Question: I wish to plot a some data in a bar graph using matplotlib. The x-values of the plot should be datetime.datetime objects so that matplotlib can use them. If I generate the time values with the following method it works:
'''
import matplotlib.pyplot as plt
import datetime
x = [datetime.datetime(2010, 12, 1, 10, 0),
datetime.datetime(2011, 1, 4, 9, 0),
datetime.datetime(2011, 5, 5, 9, 0)]
y = [4, 9, 2]
ax = plt.subplot(111)
ax.bar(x, y, width=10)
ax.xaxis_date()
plt.show()
'''
Yielding this plot:

However if I use the following method it does not work:
'''
import matplotlib.pyplot as plt
import datetime
dates = ["2020-05-11 18:25:37","2020-05-11 18:25:40","2020-05-11 18:25:43",
"2020-05-11 18:25:46","2020-05-11 18:25:49"]
X = []
for date in dates:
X.append(datetime.datetime.strptime(date, '%Y-%m-%d %H:%M:%S'))
Y = [1, 3, 4, 6, 4]
ax = plt.subplot(111)
ax.bar(X, Y, width=10)
ax.xaxis_date()
plt.show()
'''
Yielding this abomination:
<URL>
I am obviously missing something here but it appears to me that the results should be the same for:
'''
datetime.datetime(2010, 12 ,1 ,10, 0)
datetime.datetime.strptime('2010-12-01 10:00:00','%Y-%m-%d %H:%M:%S')
'''
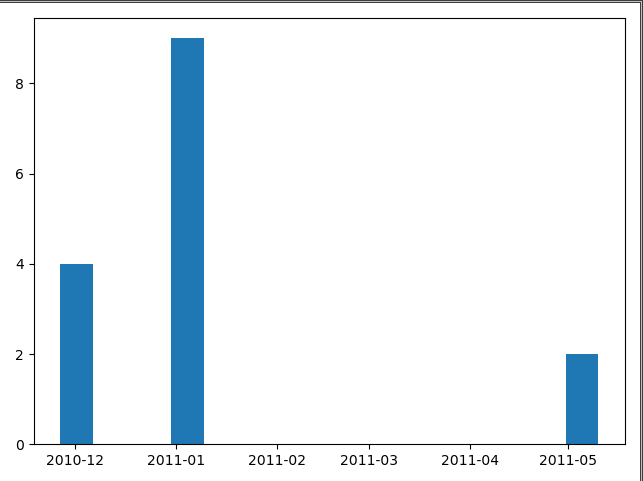
Answer: The problem was caused by a datetime width for matplotlib having to be expressed in units of 1 day. So if width = 1, a bar width is equal to a day on the x-axis.
This was resolved by making the width be equal to a percentage of a day appropriate for the time scale used, in this case 3 seconds. For example, if you want the bar width to occupy 3 seconds on the x-axis make the width equal to 3 seconds as a percentage of a whole day,
'''
#NB: There are 86400 seconds in a day and I want a width of 3 seconds.
ax.plot(width = (1/(86400))*3)
'''
If you wish for the bars to not touch you should reduce the width of the bars to less than the interval between timestamps as plotted on the x-axis. Further if you wish to dyamically determine the minimum interval between timestamps please look at <URL>.